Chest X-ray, AP view. Patient: 58 years old, sex M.
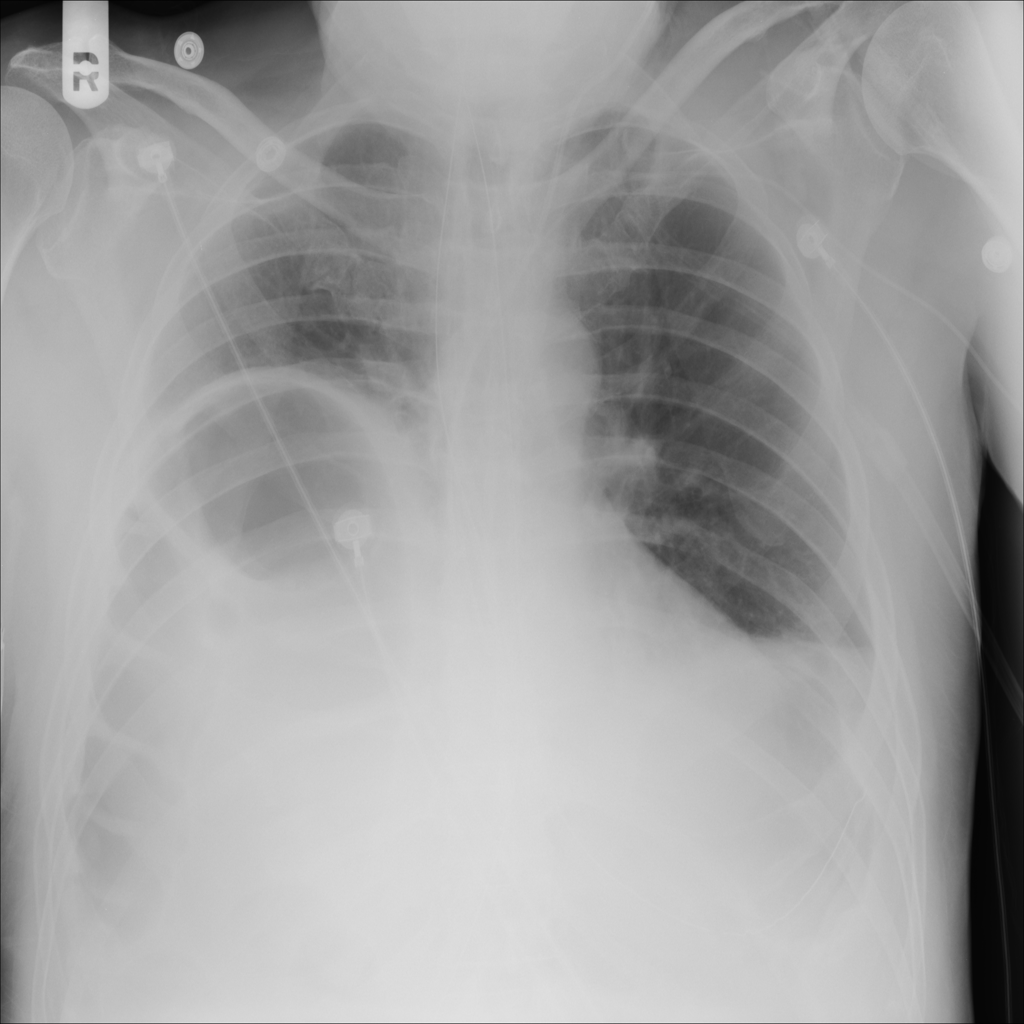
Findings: No Finding